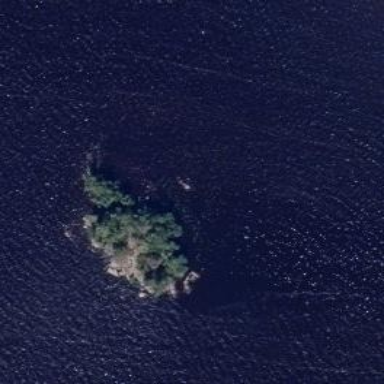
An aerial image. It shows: Islet.